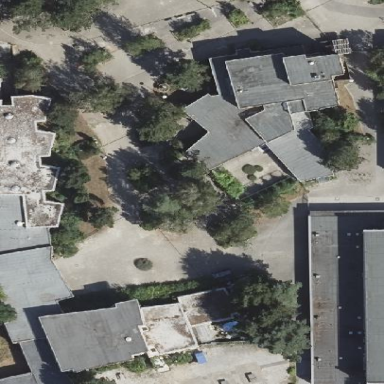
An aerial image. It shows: School building with canteen inside.